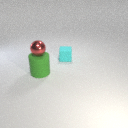
small cyan rubber cube to the right of large green rubber cylinder